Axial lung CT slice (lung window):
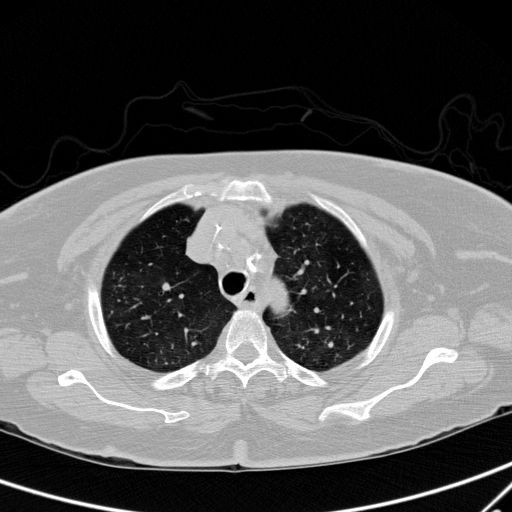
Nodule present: no